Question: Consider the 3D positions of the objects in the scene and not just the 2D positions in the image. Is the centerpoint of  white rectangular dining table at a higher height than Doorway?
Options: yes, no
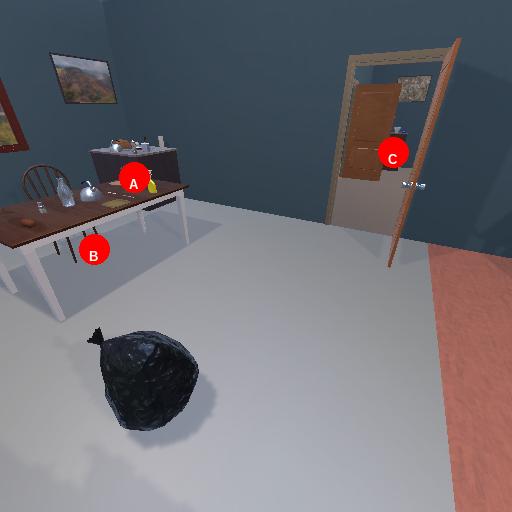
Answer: yes